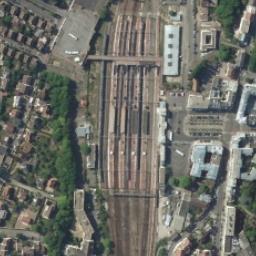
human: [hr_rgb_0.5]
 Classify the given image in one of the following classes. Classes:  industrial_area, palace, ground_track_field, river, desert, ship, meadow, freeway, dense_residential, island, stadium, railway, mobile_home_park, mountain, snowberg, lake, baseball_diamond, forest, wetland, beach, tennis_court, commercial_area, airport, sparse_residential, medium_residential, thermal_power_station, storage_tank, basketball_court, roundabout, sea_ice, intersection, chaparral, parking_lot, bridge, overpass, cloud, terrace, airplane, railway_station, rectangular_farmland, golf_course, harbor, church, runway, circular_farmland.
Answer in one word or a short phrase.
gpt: railway_station